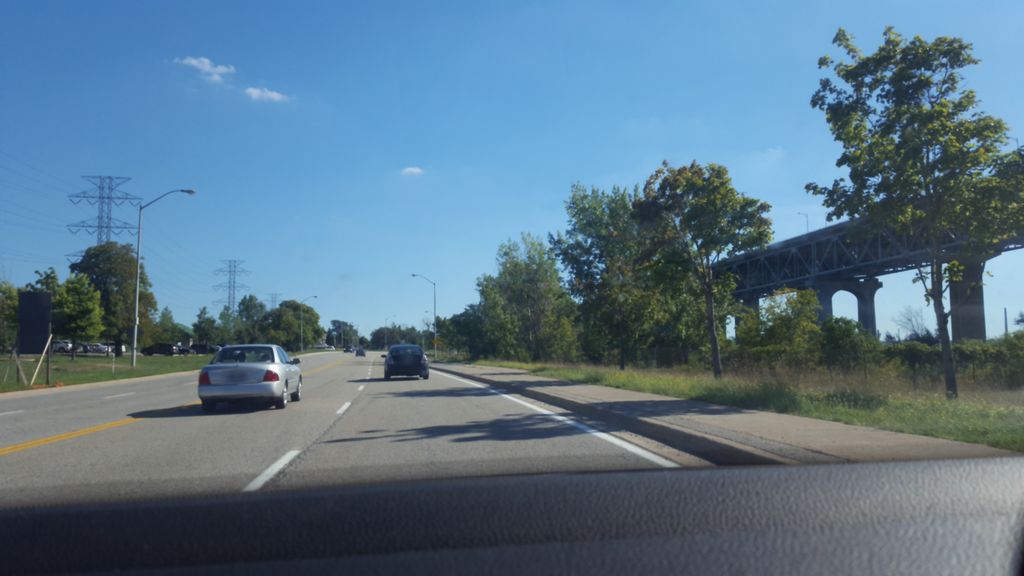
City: hamilton